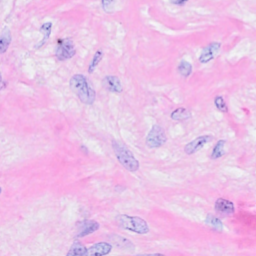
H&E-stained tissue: Breast